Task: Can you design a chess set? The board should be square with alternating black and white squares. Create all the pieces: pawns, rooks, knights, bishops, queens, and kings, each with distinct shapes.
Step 1156:
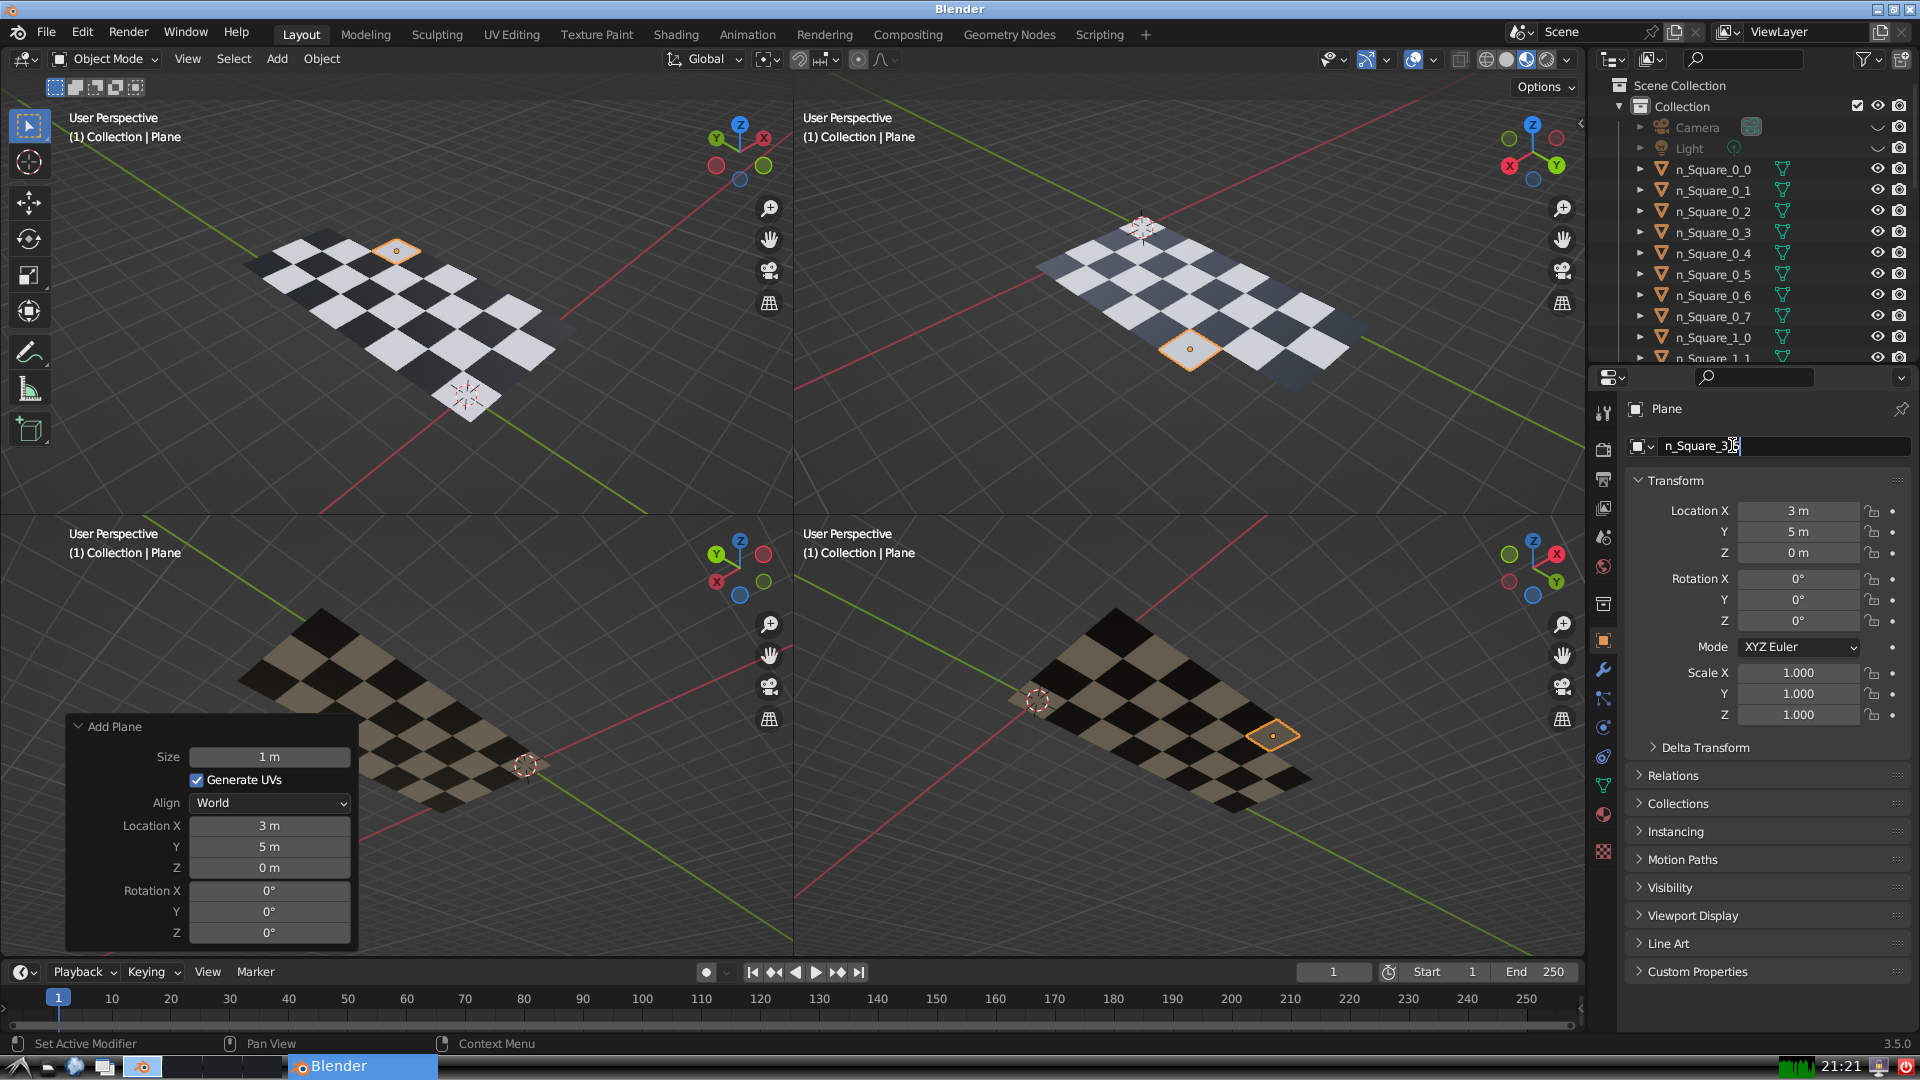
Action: {"key_press": ['Return']}